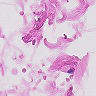
Metastatic tissue present: no